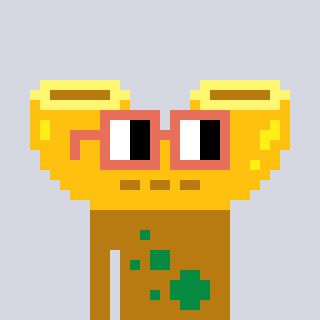
a pixel art character with square orange glasses, a macaroni-shaped head and a gold-colored body on a cool background